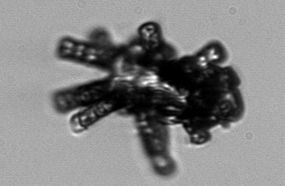
Label: Delphineis